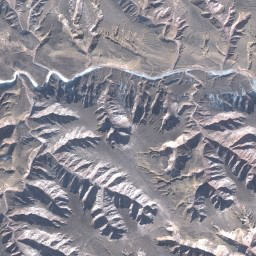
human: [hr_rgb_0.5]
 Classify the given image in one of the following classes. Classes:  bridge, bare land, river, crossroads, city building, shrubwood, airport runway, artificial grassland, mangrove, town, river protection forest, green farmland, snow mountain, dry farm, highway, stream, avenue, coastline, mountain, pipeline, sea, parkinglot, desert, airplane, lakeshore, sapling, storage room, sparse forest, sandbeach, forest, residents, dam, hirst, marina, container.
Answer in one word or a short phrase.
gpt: mountain